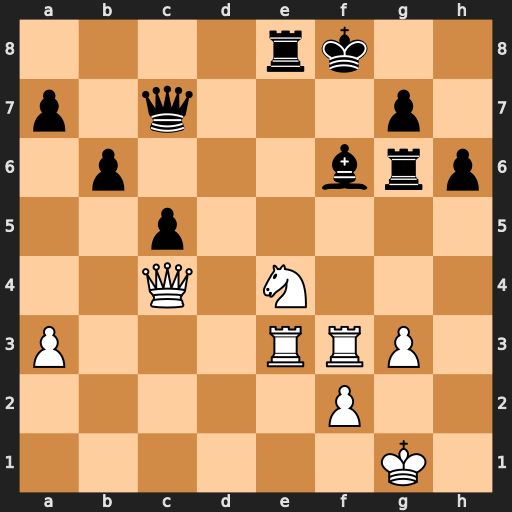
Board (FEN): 4rk2/p1q3p1/1p3brp/2p5/2Q1N3/P3RRP1/5P2/6K1
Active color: w
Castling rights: -
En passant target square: -
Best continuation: Nxf6 gxf6 Rxe8+